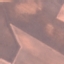
Label: AnnualCrop